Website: lowes
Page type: customer-info-address
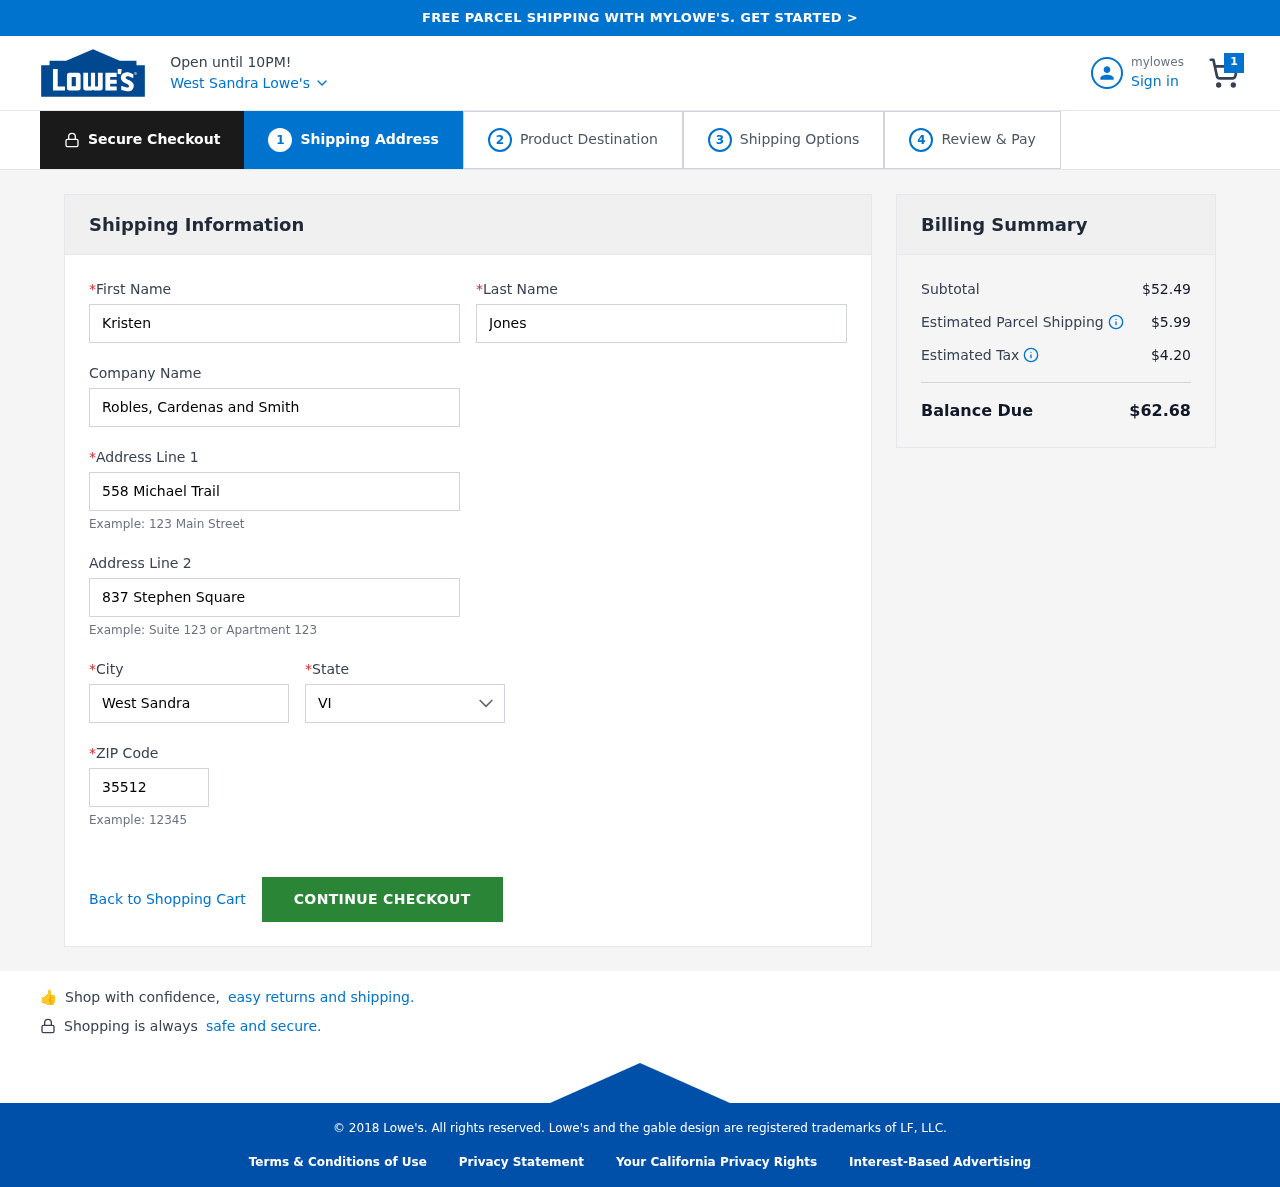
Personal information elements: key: PII_CITY
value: West Sandra
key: PII_COMPANY
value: Robles, Cardenas and Smith
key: PII_FIRSTNAME
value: Kristen
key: PII_LASTNAME
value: Jones
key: PII_POSTCODE
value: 35512
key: PII_STATE
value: VI
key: PII_STREET
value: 558 Michael Trail
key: PII_STREET2
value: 837 Stephen Square
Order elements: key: ORDER_NUM_ITEMS
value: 1
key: ORDER_SUBTOTAL
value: $52.49
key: ORDER_SHIPPING_COST
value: $5.99
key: ORDER_TAX
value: $4.20
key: ORDER_TOTAL
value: $62.68